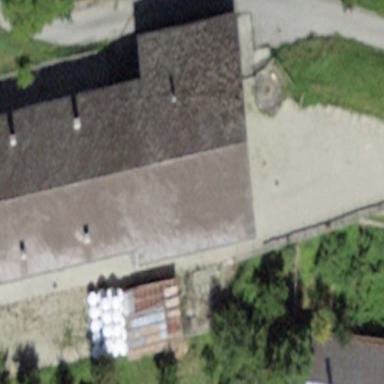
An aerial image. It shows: Farm auxiliary building.